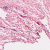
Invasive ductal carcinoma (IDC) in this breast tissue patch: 0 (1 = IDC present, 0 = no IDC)